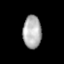
Tissue: lung
Cell type: Endothelial cells
Senescence score: 0.592
Nuclear area (px): 594
Mean DAPI intensity: 175.143